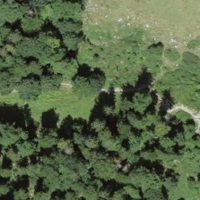
EUNIS habitat code: 43
Species observed at this site:
Ilex aquifolium